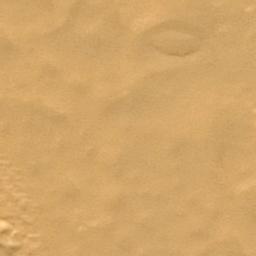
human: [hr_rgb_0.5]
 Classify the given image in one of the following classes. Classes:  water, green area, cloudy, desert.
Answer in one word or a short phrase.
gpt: desert